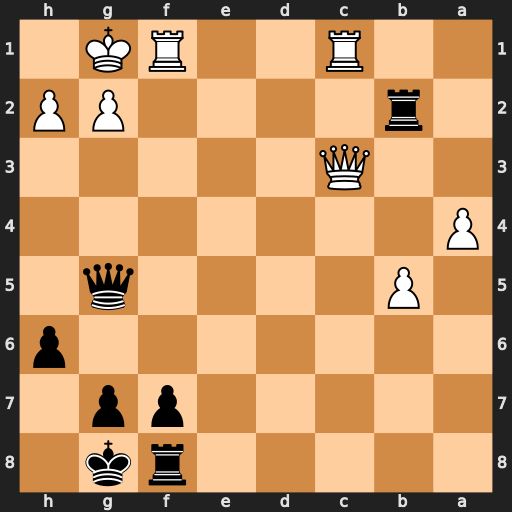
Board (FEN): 5rk1/5pp1/7p/1P4q1/P7/2Q5/1r4PP/2R2RK1
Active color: b
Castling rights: -
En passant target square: -
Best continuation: Qxg2#